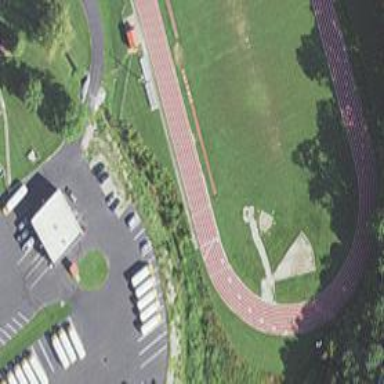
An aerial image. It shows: Track located within leisure land area.